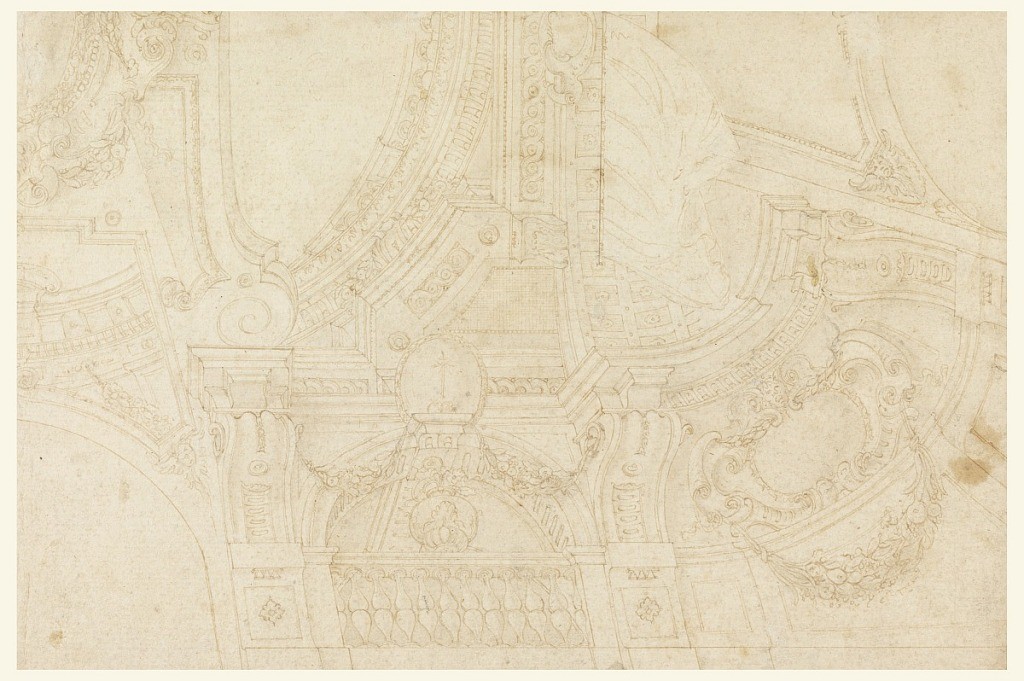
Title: Painted Ceiling
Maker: Mauro Antonio Tesi, Italian, 1730 - 1766
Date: mid-18th century
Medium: Brush and watercolor on paper
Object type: Drawing
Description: Drawing depicts the corner of a heavily decorated ceiling.